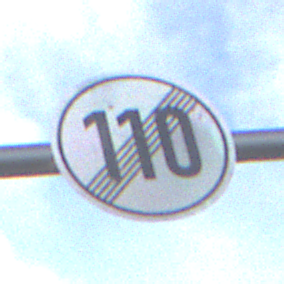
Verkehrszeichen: EndeGeschwindigkeit110
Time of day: SunriseSunset
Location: Outdoor (Nature)
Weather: PartlyCloudy
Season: NotSpecified
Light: Natural